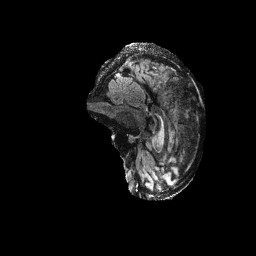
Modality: FLAIR
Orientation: sagittal
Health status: ill
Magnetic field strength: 3 T